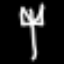
Label: fork